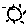
Label: sun